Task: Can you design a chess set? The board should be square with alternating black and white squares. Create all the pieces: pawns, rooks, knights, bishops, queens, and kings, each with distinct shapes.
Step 1819:
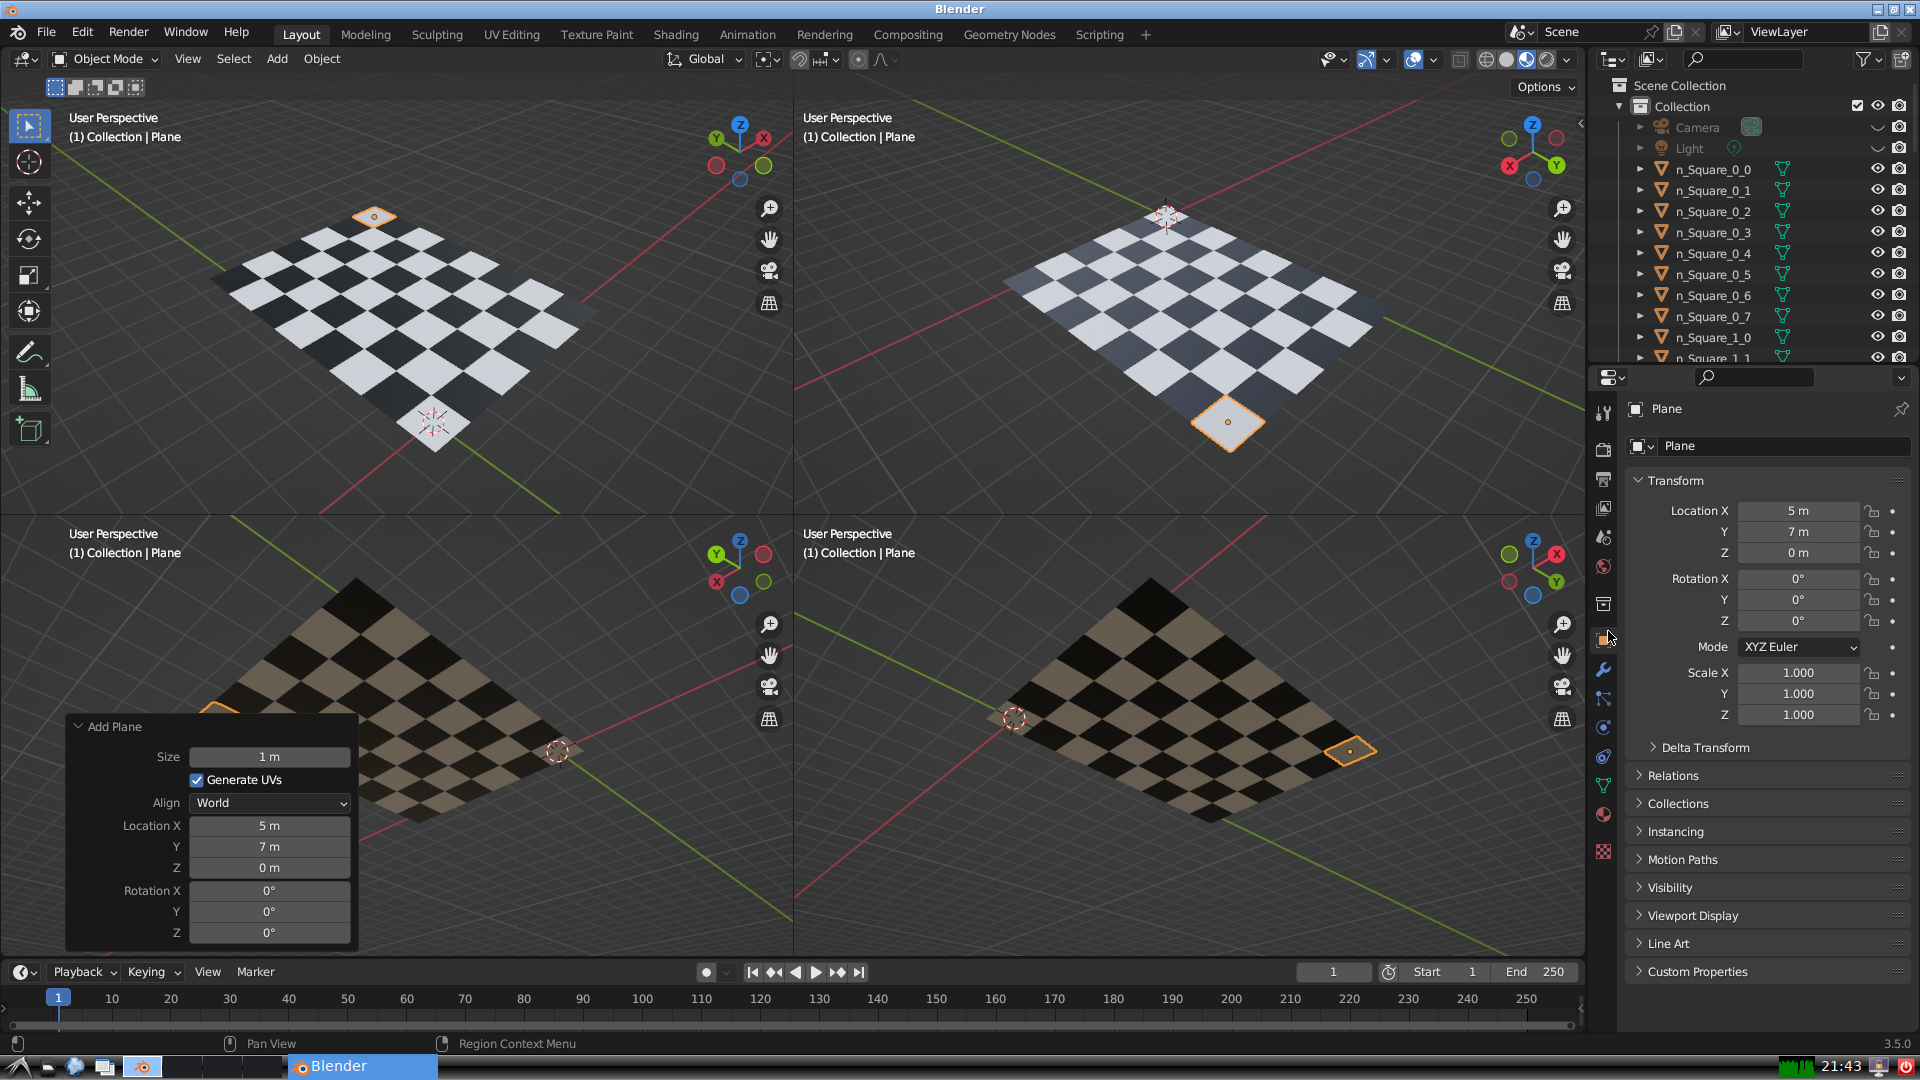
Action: {"mouse_move": [1732, 445]}